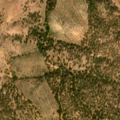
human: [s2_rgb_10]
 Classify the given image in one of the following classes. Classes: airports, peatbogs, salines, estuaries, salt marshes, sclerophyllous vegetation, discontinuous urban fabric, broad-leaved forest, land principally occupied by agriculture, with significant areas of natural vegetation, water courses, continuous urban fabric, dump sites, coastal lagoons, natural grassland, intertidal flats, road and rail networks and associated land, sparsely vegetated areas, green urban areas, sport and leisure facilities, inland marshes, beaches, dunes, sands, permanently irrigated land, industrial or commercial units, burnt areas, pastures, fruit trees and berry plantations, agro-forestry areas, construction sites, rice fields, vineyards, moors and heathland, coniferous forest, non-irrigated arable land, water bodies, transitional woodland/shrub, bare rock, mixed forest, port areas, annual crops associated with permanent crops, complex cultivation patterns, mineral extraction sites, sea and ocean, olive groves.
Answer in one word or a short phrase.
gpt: olive groves, agro-forestry areas, broad-leaved forest